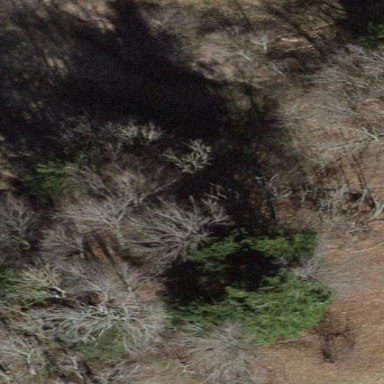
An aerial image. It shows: Patch of scrub vegetation.